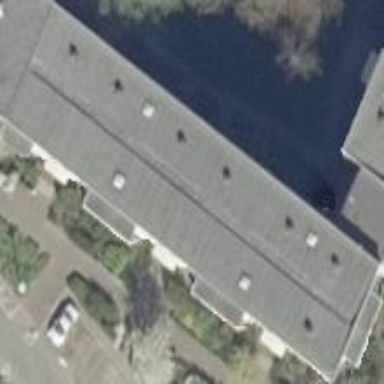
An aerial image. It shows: Apartment building with flat roof.